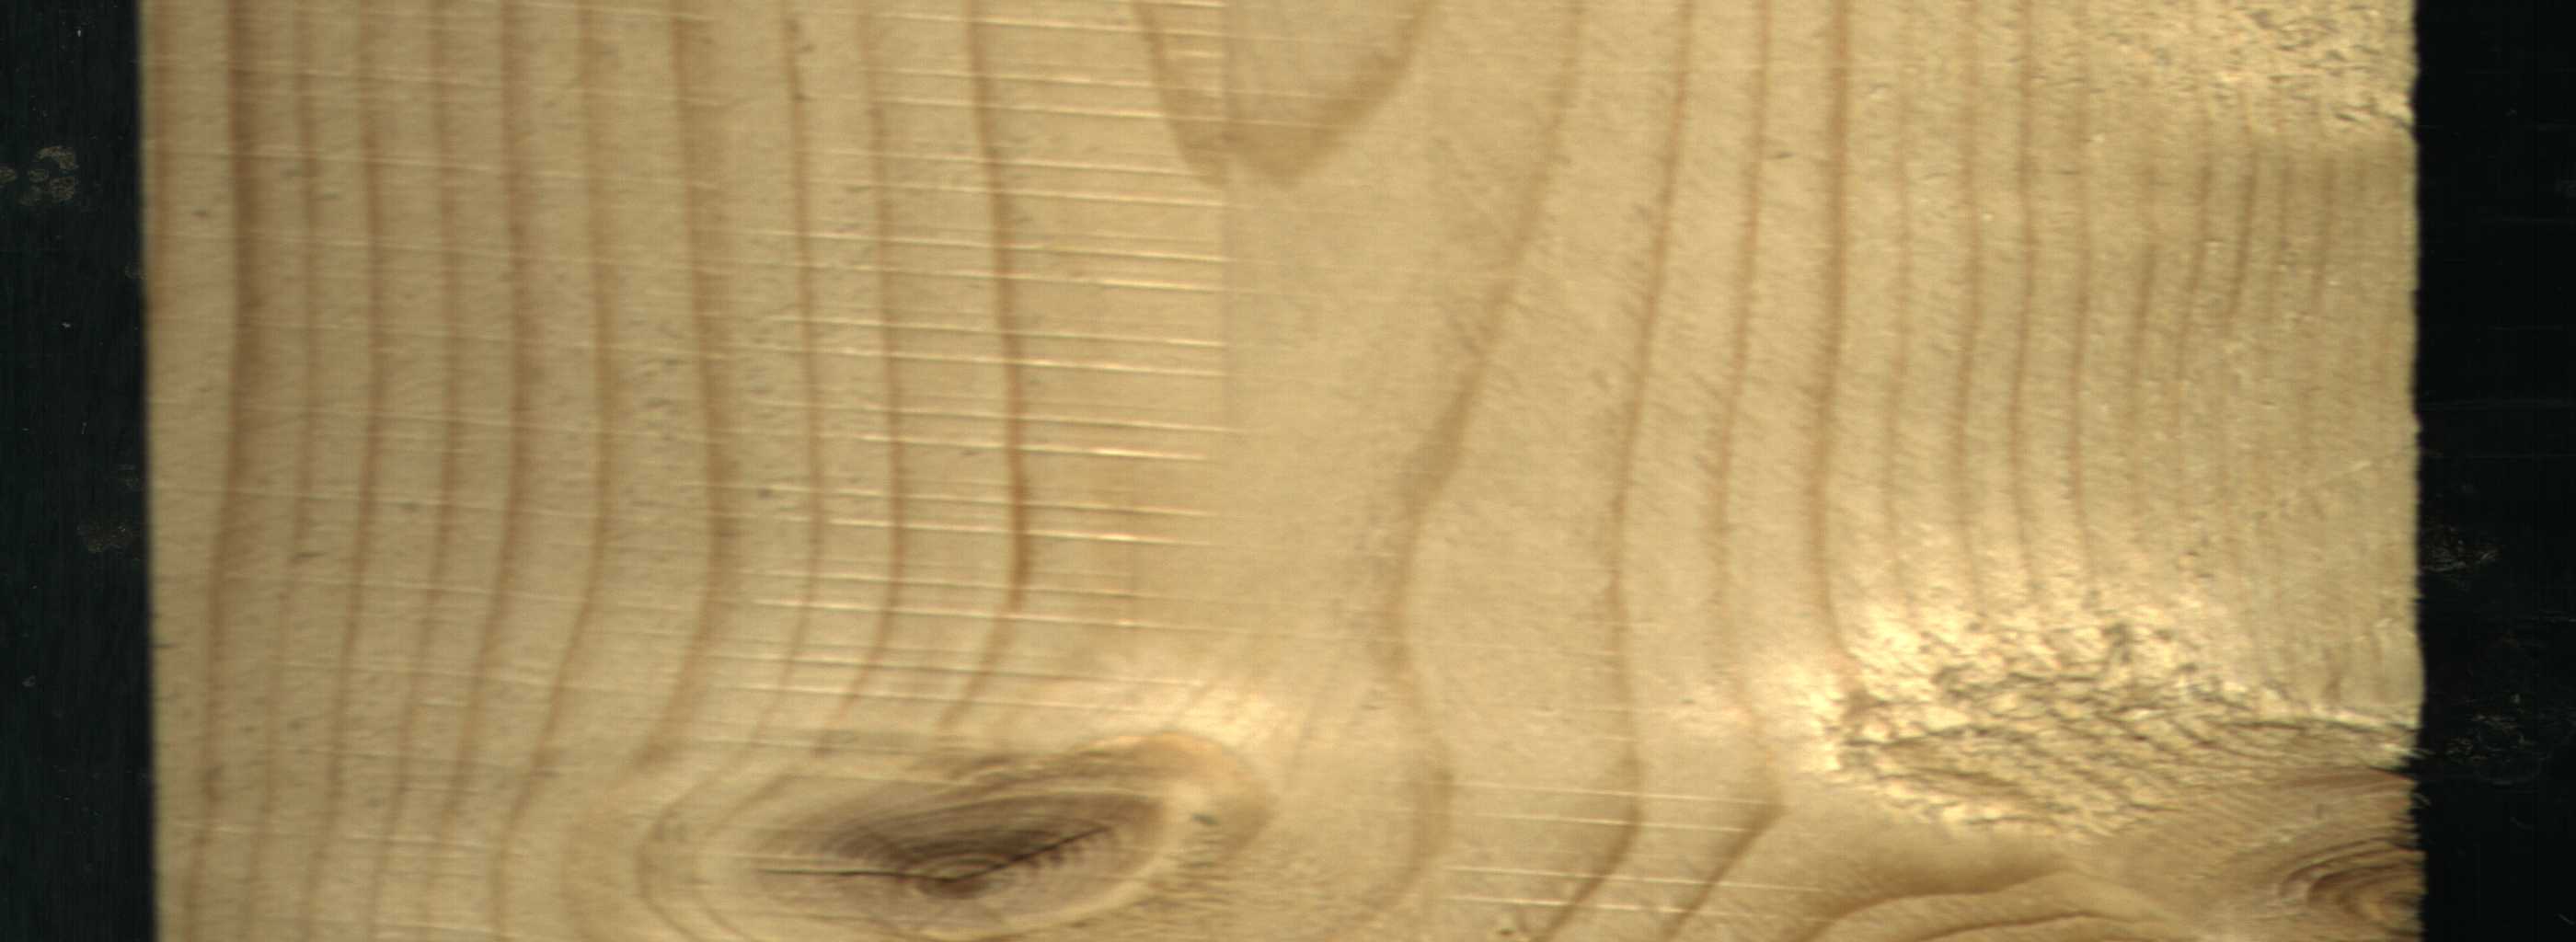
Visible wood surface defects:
knot_with_crack
Live_Knot